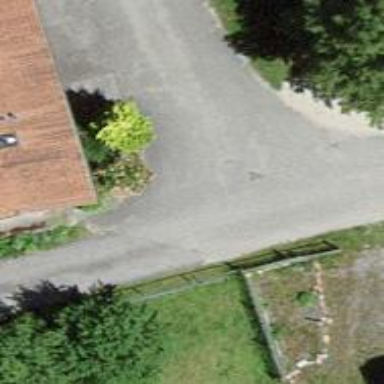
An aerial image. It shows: Driveway.